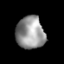
Tissue: lung
Cell type: T cells
Senescence score: 0.1348
Nuclear area (px): 908
Mean DAPI intensity: 149.427